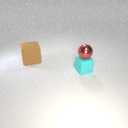
small red metal sphere above small cyan rubber cube